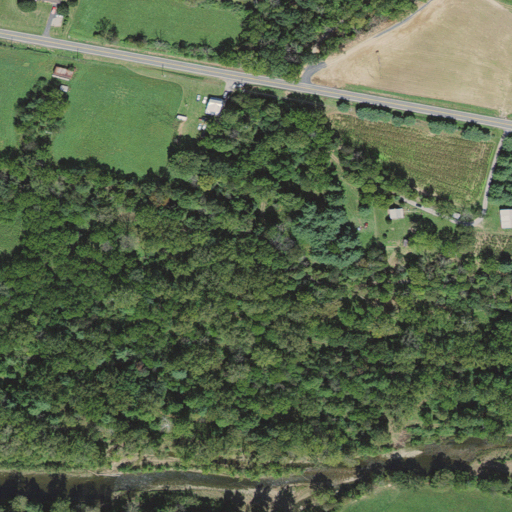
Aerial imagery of valley in Virginia named Nash Hollow containing deciduous forest, pasture, open development, evergreen forest, open water, mixed forest, low intensity development, shrub, and medium intensity development